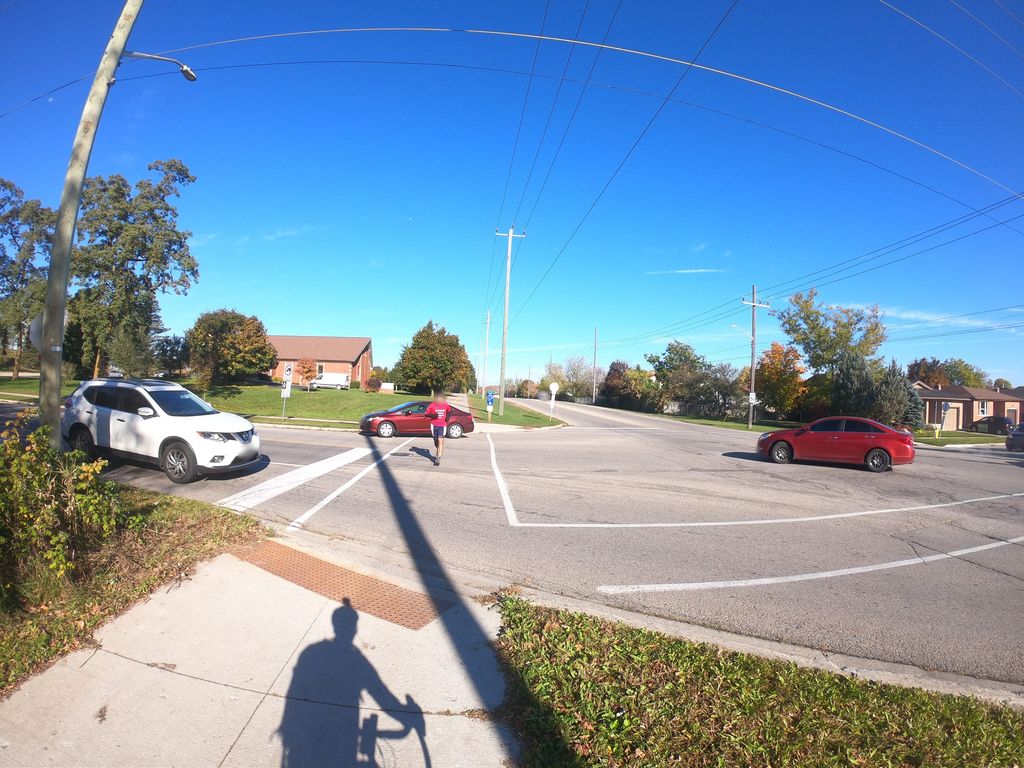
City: kitchener-waterloo